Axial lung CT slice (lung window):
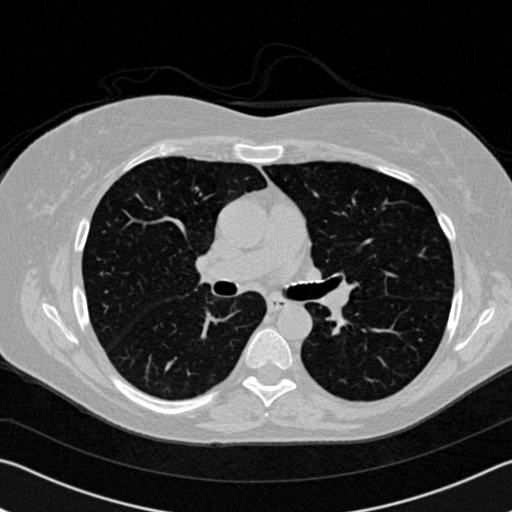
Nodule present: no